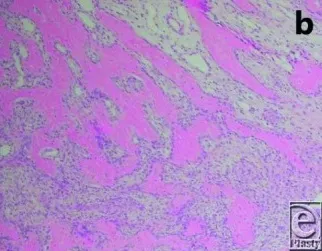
Histopathological findings. (b) High-magnification view showing myofibroblastic and fibrovascular proliferations, with mature woven bone rimmed by osteoblasts. No evidence of abnormal mitotic activity or cellular atypia was observed.
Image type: pathology (h&e)